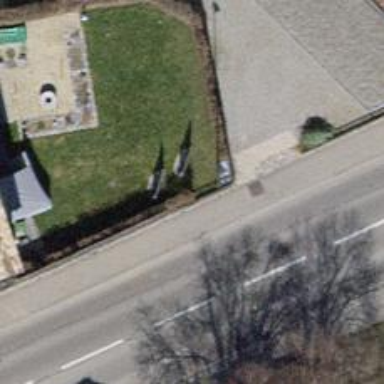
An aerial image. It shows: Hedge acting as barrier.